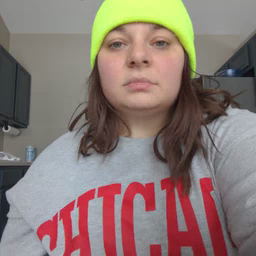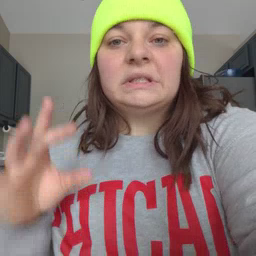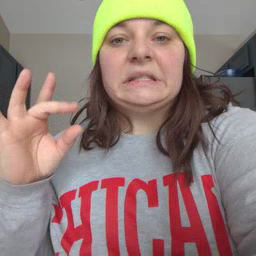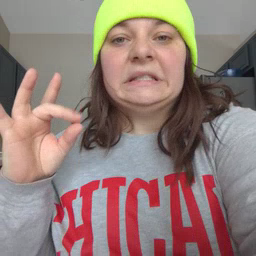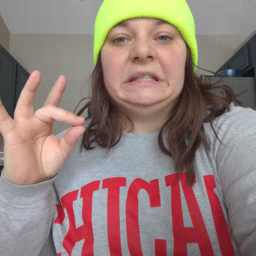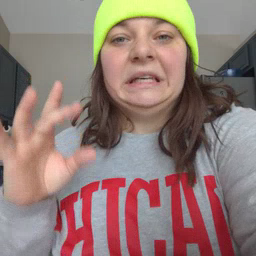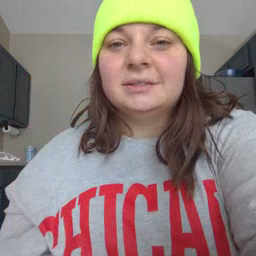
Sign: sticky